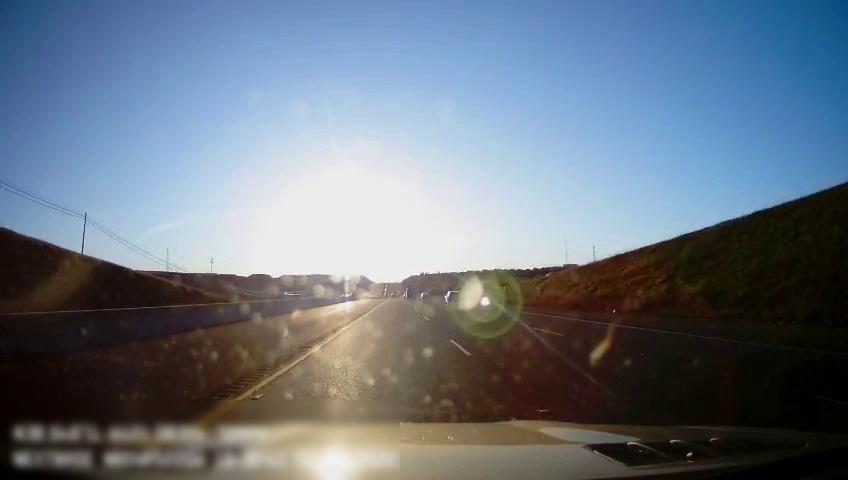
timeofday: Day
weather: Sunny
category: Drivable Space
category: Drivable Space
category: Vehicles | Car
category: Vehicles | Truck
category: Lanes | Current Lane
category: Lanes | Current Lane
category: Lanes | Alternate Lane
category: Lanes | Alternate Lane